Field crop: maize
Growth stage: 1
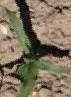
Species: maize